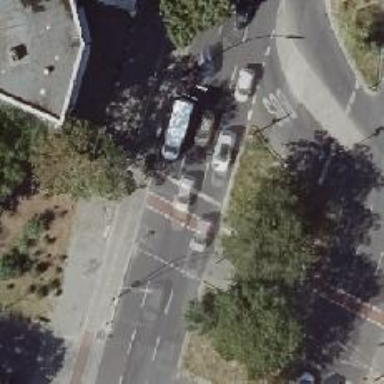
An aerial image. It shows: Road with traffic signals.